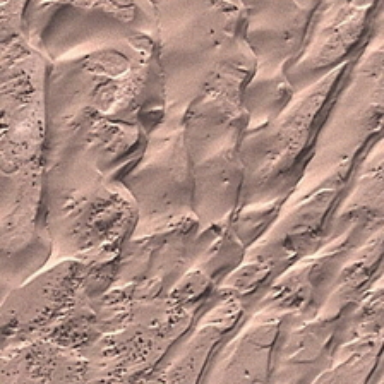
Some ripples are in a piece of khaki desert .